Question: I'm in the test using the instruments.
I'm trying to enter the string in the text box as follows.
'''
target.frontMostApp().mainWindow().tableViews()["Empty list"].cells()["Server"].textFields()[0].tap();
target.frontMostApp().keyboard().typeString("https");
'''
But, "https" is will end up with "http a".
The cause is predictive conversion Is there any measures?

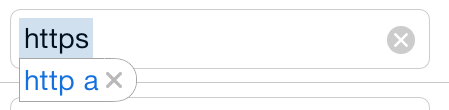
Answer: I solved the problem by turning off the auto-collection.
Thanks!